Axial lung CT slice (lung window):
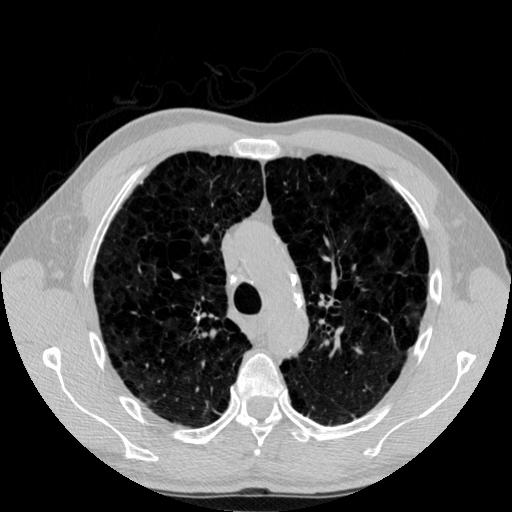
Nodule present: no